Question:
The above image is of observableArray which is coming while queryinq database using breezeJS (using EntityManager).
My question is that
> how do we sort this observable based on some criteria i.e.,
(object.attributeName) ?
So that this array is sorted based on some attribute name and we can simply use the observable within foreach bindings and use them in sorted way because I don't wanna query all the time (locally or from server) to get data in sorted order.
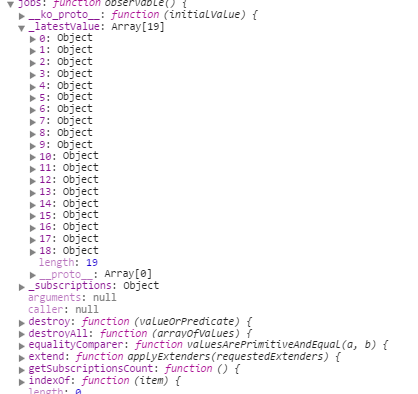
Answer: So make a computed
'''
var orderDirection = ko.observable(1);
var orderField = ko.observable("id");
var orderedObsArr = ko.computed(function(){
var oDir = orderDirection();
var oField = orderField();
var newArr = originalObsArr().slice(0);
newArr.sort(function(a,b){
return oDir * (a[oField] > b[oField] ? 1 : -1);
});
return newArr;
});
'''
so to change to a sort by 'name' descending, you simply change:
'''
orderDirection(-1);
orderField("name");
'''
and your computed dependent 'orderedObsArr' will be updated.
See <URL> for a working example.